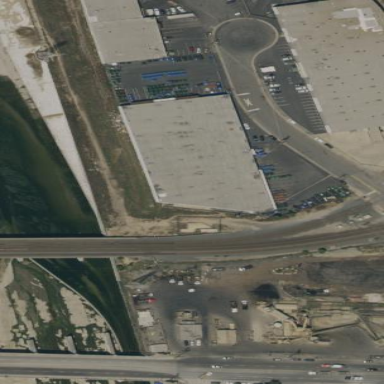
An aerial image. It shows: Industrial building.